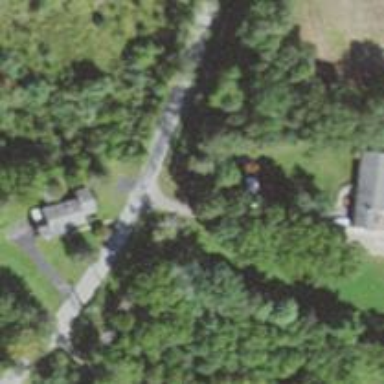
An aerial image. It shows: Residential driveway.